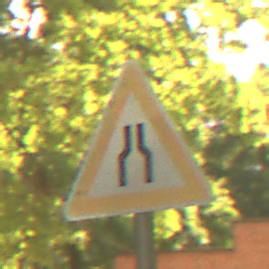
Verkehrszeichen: VerengteFahrbahn
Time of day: Midday
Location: Outdoor (Nature)
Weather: PartlyCloudy
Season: NotSpecified
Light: Natural